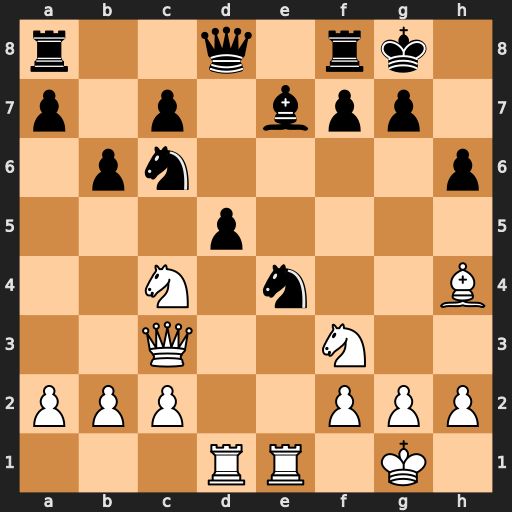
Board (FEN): r2q1rk1/p1p1bpp1/1pn4p/3p4/2N1n2B/2Q2N2/PPP2PPP/3RR1K1
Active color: w
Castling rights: -
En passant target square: -
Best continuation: Rxe4 dxe4 Rxd8 Raxd8 Bxe7 Rd1+ Ne1